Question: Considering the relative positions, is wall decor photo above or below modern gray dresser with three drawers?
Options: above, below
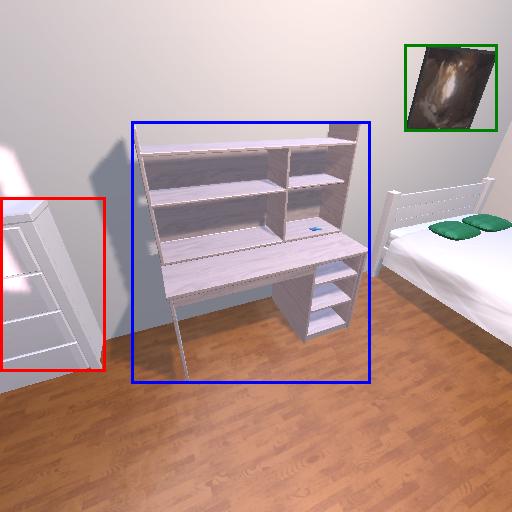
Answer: above